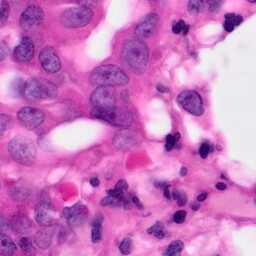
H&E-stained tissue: Pancreatic